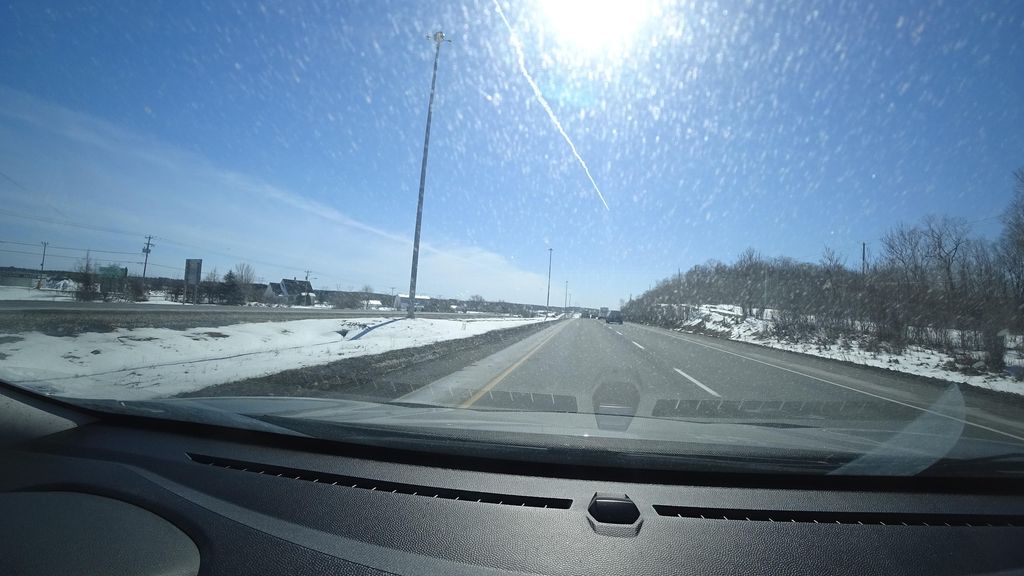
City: quebec_city